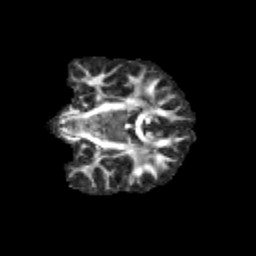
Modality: FA
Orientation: coronal
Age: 11
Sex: male
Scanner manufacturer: siemens
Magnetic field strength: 3 T
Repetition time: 3.8 s
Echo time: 0.07 s